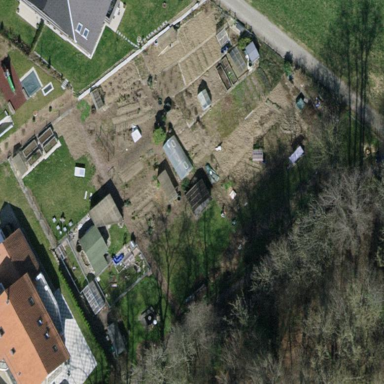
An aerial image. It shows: Allotments area.